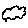
Label: cloud